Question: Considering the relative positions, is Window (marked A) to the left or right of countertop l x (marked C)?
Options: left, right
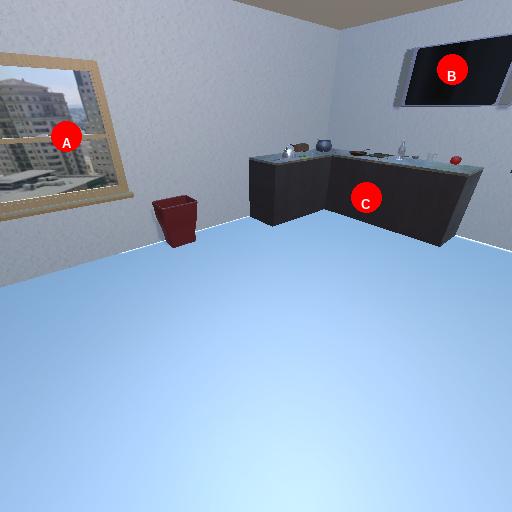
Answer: left